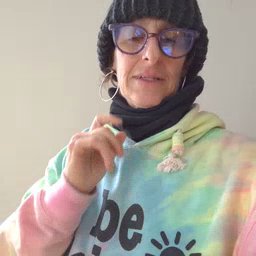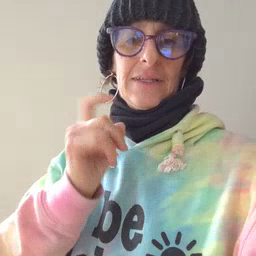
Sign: gift